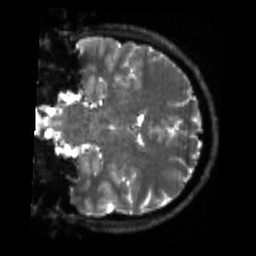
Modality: sbref
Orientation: coronal
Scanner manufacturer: siemens
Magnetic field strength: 3 T
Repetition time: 4 s
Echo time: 0.0594 s